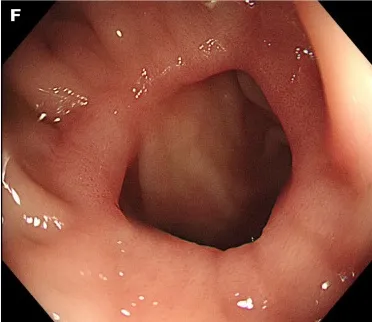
Clinical data of the patient with colonic mucosa-associated lymphoid tissue lymphoma. Colonoscopy results after the operation.
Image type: endoscopy (gi_endoscopy)